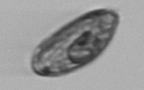
Label: Katodinium_or_Torodinium